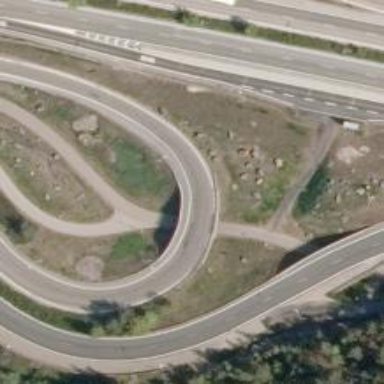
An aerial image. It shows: Bridge with asphalt surface on motorway link.